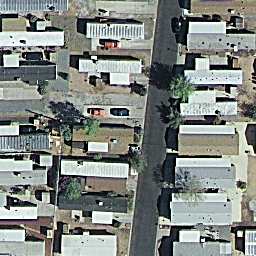
Label: residential